Question: It's probably me getting the wrong end of the stick, but here goes..
Following the Ruby on Rails tutorial here <URL>
(Ruby 2.0.0, Rails 4.0)
All good until I get to this section here:

If that's a route entry as the text suggests, then it doesn't look like the right syntax to me. I can make it work by changing it to this..
get '/posts/:id(.:format)' => 'post#show'
...haaang on... (penny drops)
Looking at it as I type this, it looks like the tutorial is showing the output of the command and expecting me to translate it to the valid route entry syntax?
(Given the copy/paste nature of the rest of the tutorial isn't that a little confusing for Ruby/Rails noobs like myself?)
Same question, different answer here <URL>
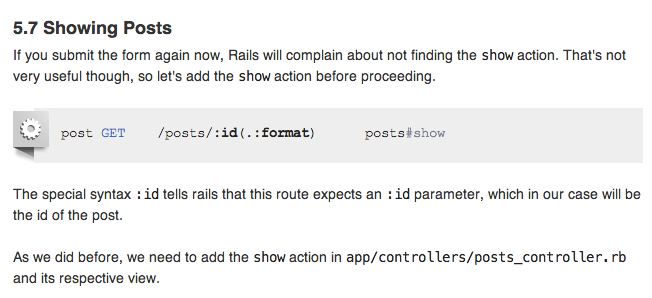
Answer: I guess that the doc needs some updating, since before it tells you to add
'''
resources :posts
'''
to your 'routes.rb' configuration file, which should automatically add all 7 rest routes for you.
The guide tells you that the show action is absent in your . I think that the whole sentence should be reworded :)